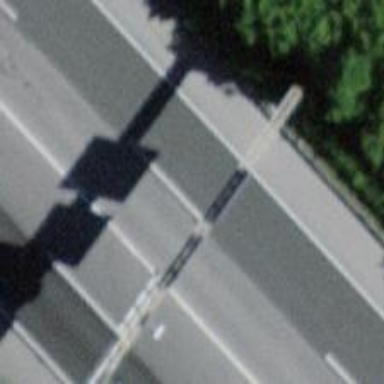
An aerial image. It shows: Motorway link.